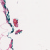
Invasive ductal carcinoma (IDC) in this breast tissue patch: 0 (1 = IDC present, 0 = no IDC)